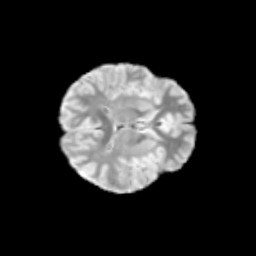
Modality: T2w
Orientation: axial
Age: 13
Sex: female
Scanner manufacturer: siemens
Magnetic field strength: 3 T
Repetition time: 3.8 s
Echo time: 0.07 s